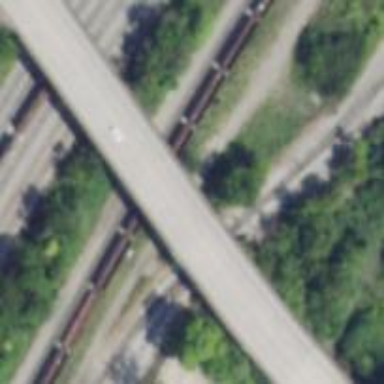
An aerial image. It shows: Railway yard.